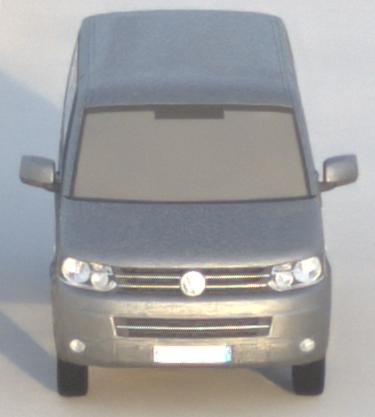
Make: VW Commercial Vehicles (Nutzfahrzeuge)
Model: T5 Multivan 2.0
Detailed model: T5 Multivan
Model produced from: 2009/09
Model produced until: 2013/06
Doors: 4
Color: gray
Road condition: dry road
Daytime: sunrise or sunset
Contrast: low contrast